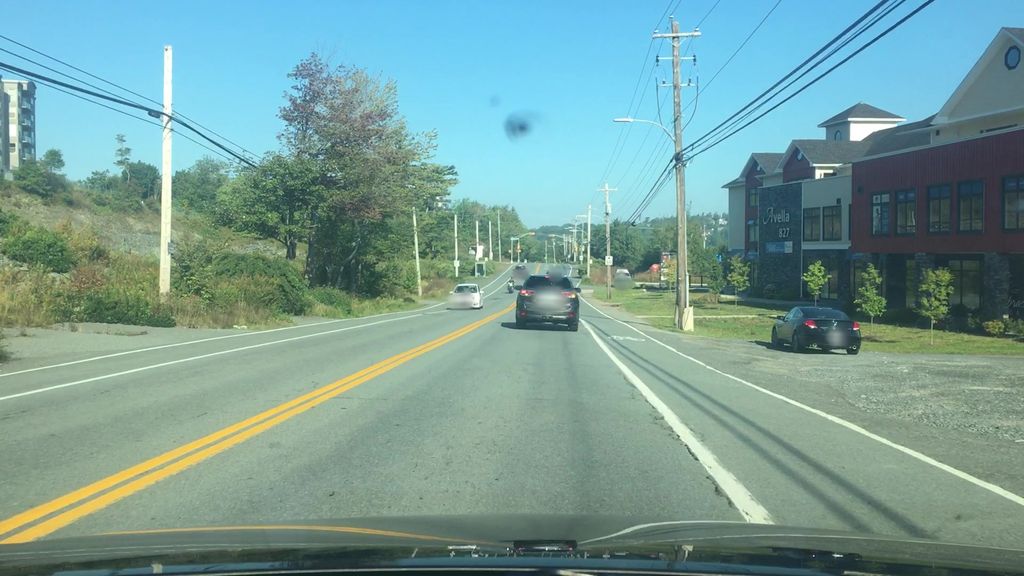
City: halifax